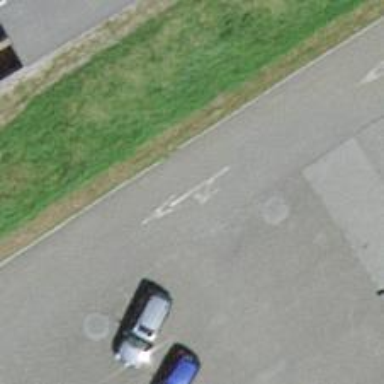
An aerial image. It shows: Parking aisle designated as service road.